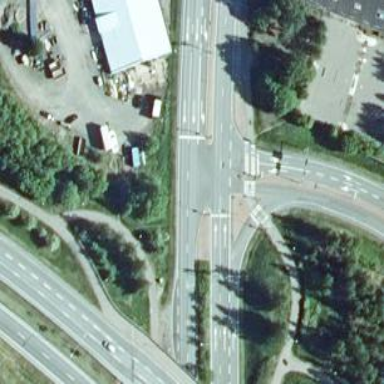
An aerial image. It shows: Asphalt road at the secondary link level.